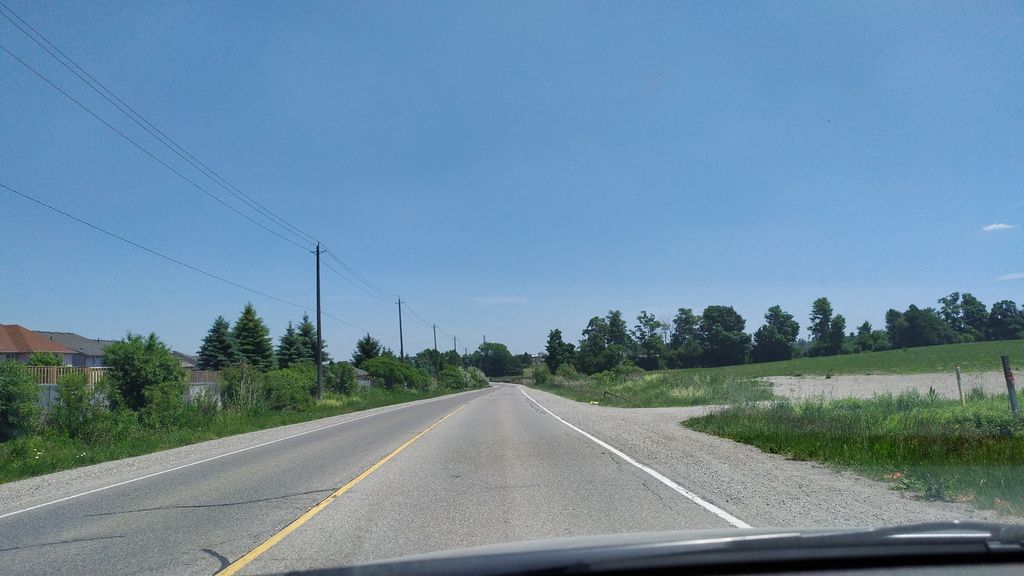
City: kitchener-waterloo